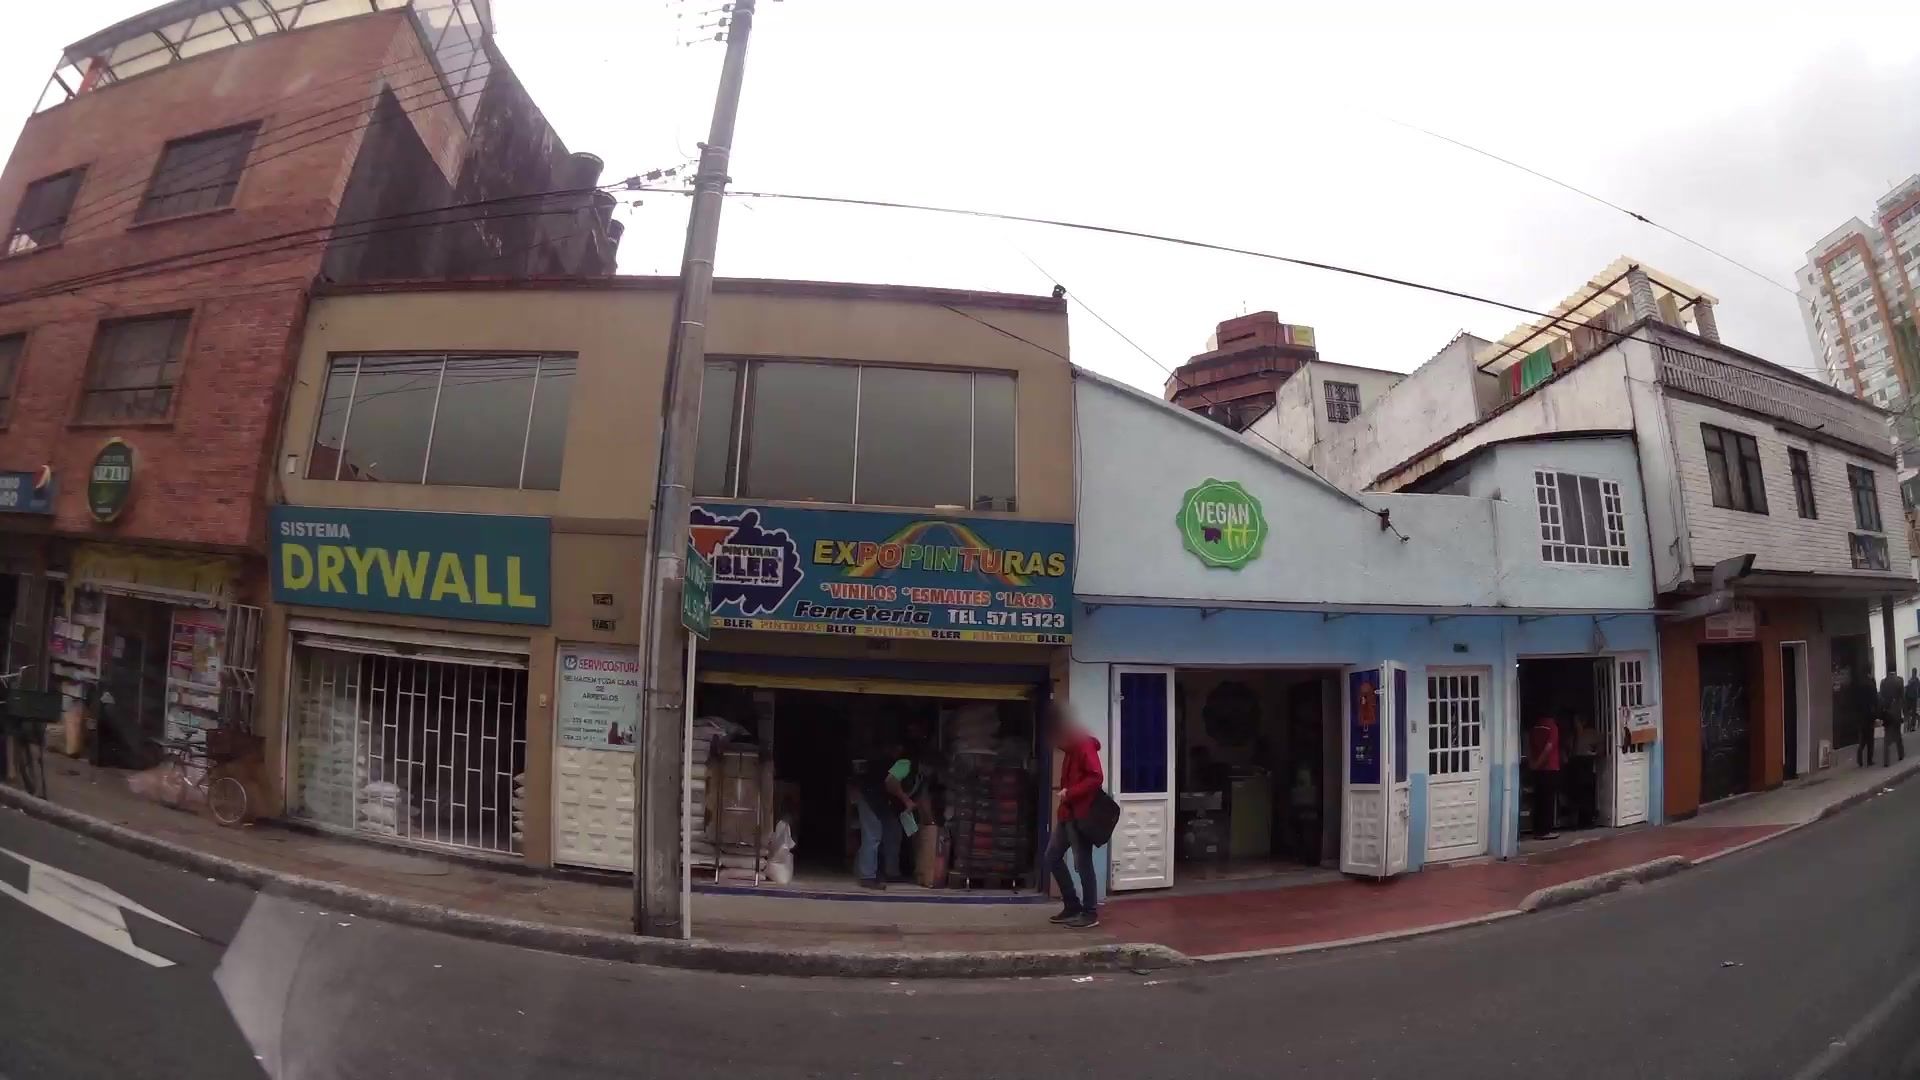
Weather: snowy
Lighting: day
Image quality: good
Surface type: driving surface
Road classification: tertiary
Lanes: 2
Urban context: urban centre
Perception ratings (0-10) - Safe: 4.78, Lively: 6.01, Beautiful: 3.01, Boring: 0.86, Depressing: 5.52, Wealthy: 2.1